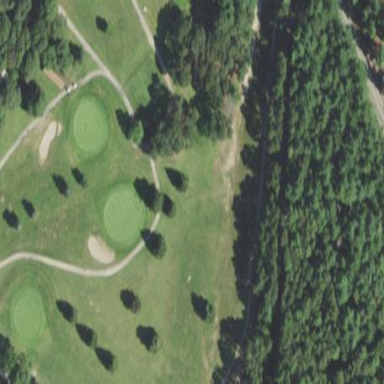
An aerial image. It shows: Grassy area designated as golf fairway.